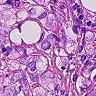
Metastatic tissue present: yes